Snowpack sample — Loveland Pass, Silver Plume, Colorado, USA (12/14/25, 10:50 AM MST)
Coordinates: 39.664, -105.882
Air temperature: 36 °F
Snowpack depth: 67 cm
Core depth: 10 cm
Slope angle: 6°, slope face: 326°
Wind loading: low
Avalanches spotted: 0
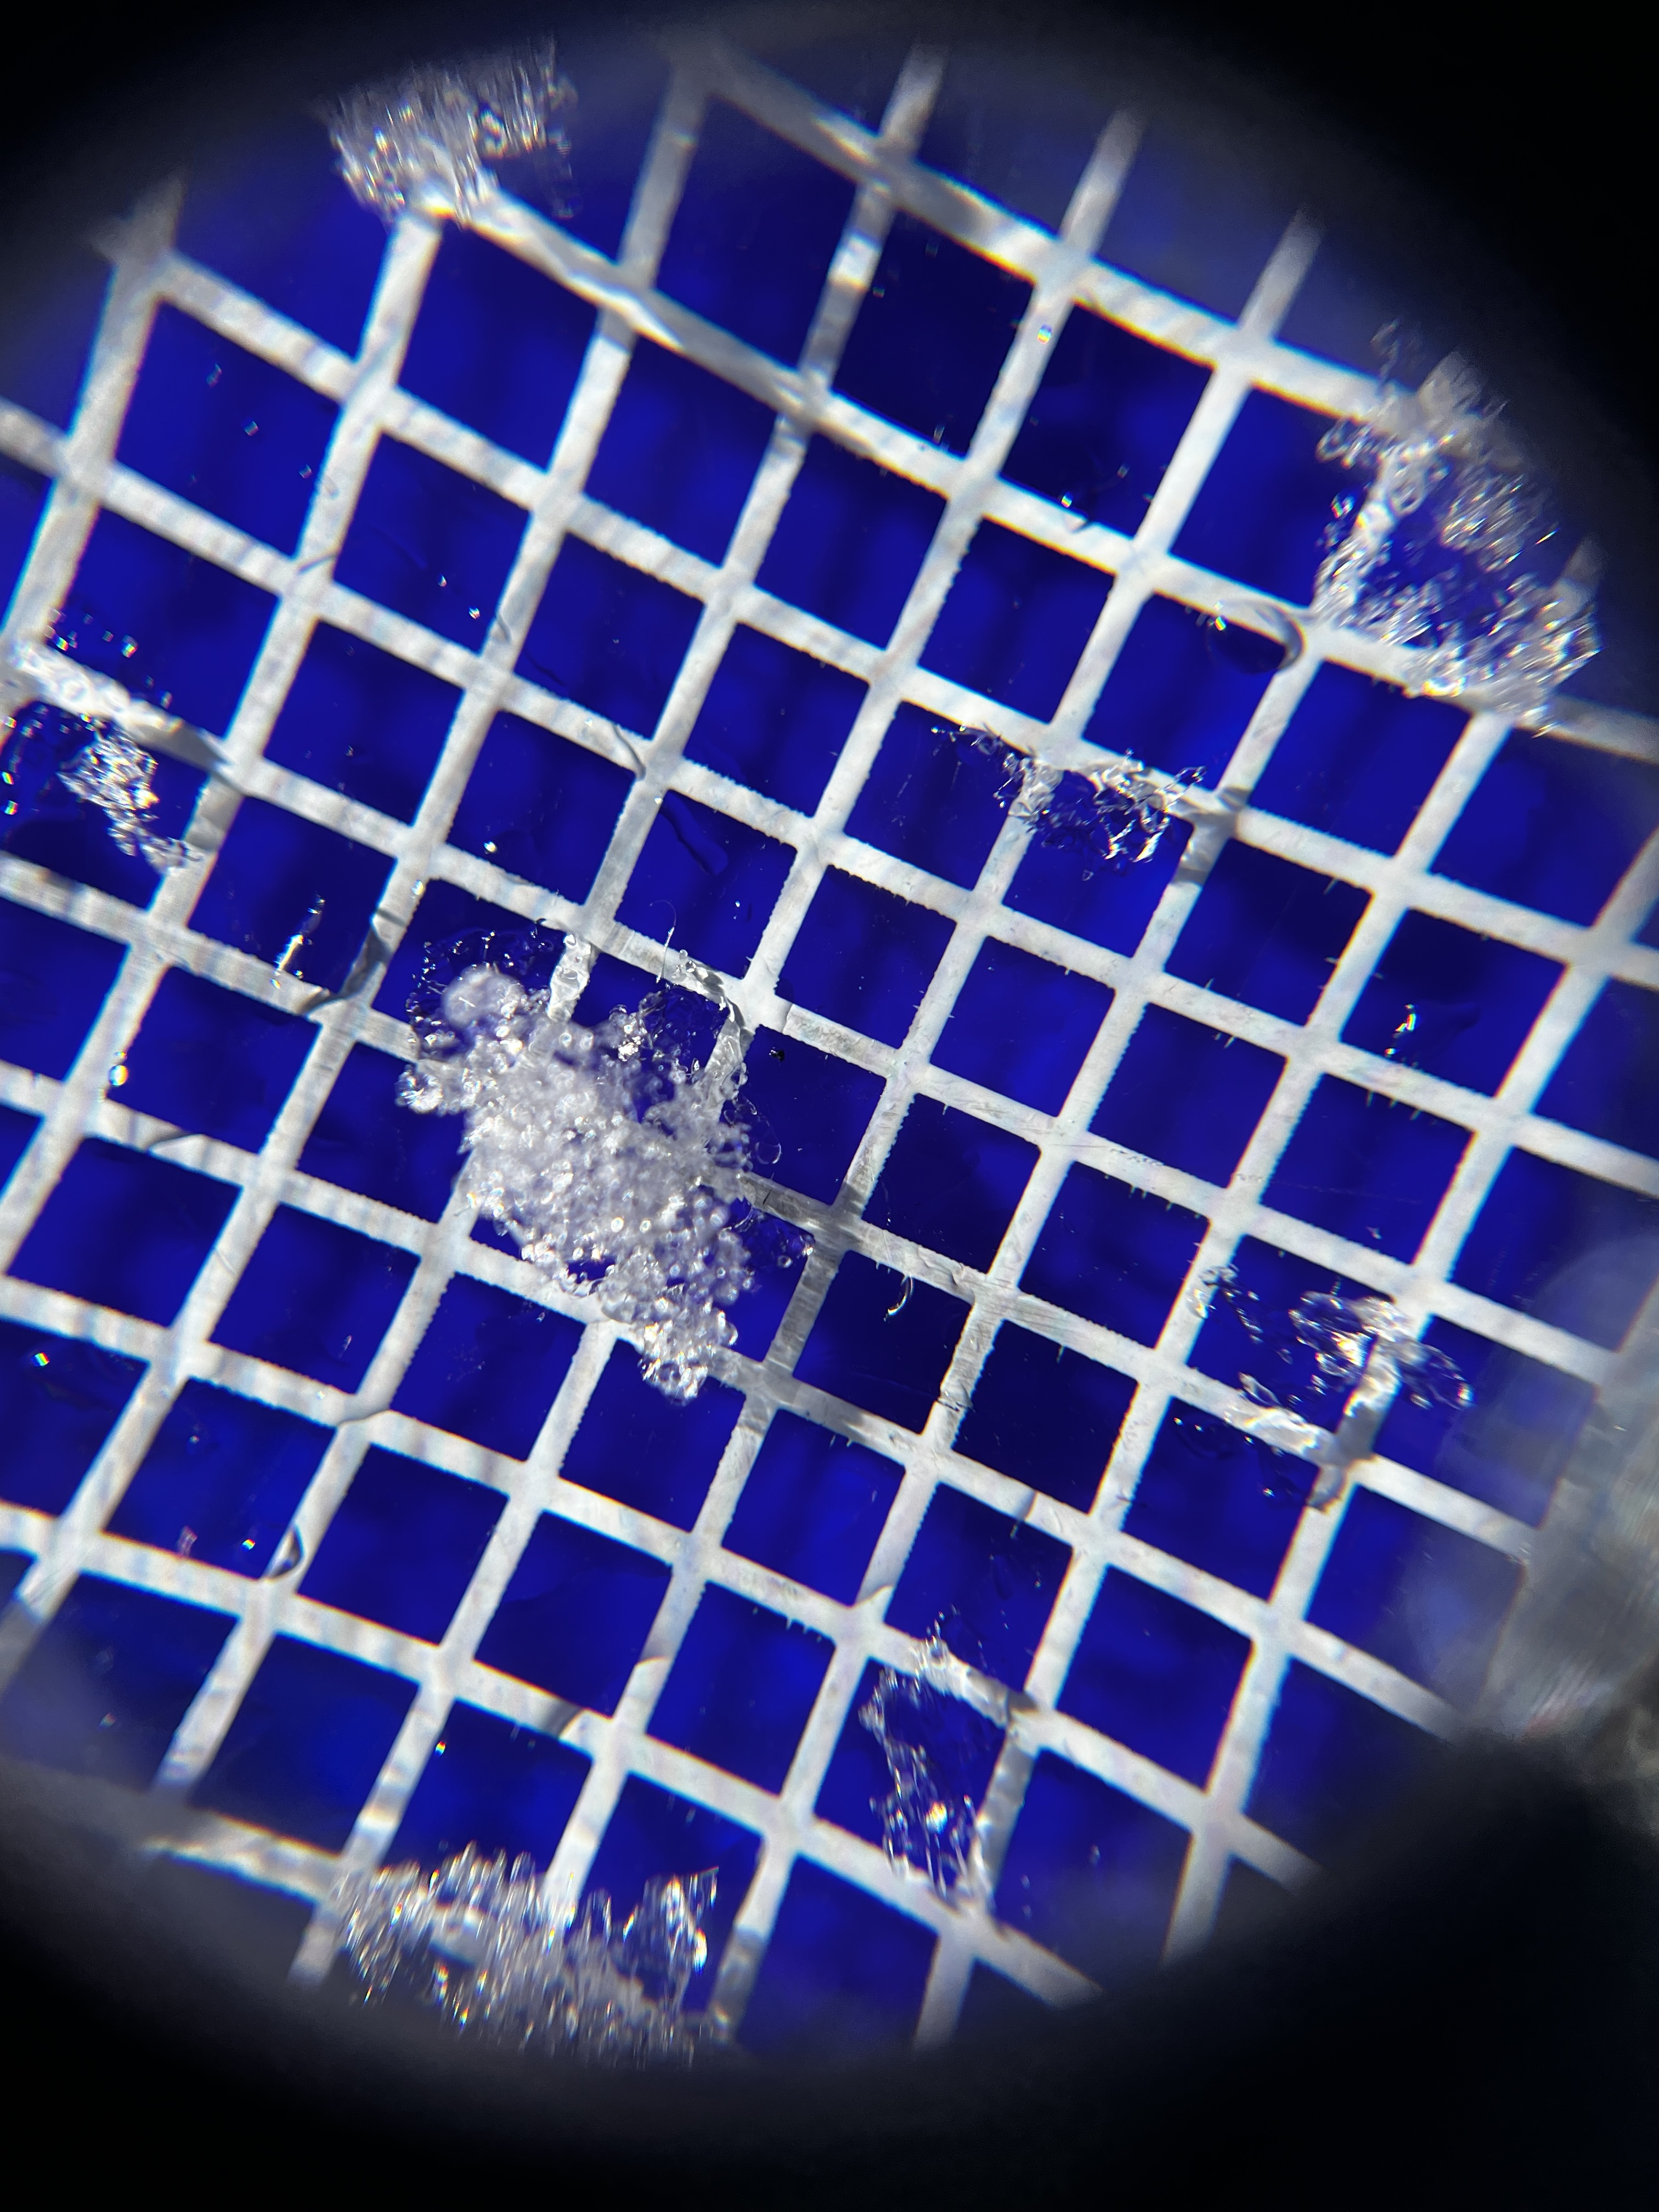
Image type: magnified_profile
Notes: No avalanches spotted, very late start to the season with minimal snowpack